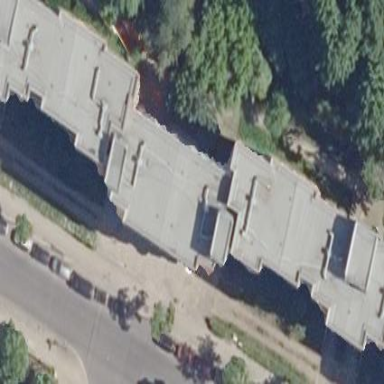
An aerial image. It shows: Apartment building with flat roof.